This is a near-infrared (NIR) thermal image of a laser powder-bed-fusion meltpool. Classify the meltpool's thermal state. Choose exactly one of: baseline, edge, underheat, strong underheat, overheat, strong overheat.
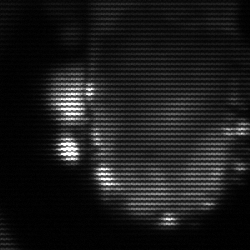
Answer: baseline